Question: I'm drawing a path in Flex using Spark:Path.
I want to subtract a circle shape from this path, as in the following image:

(The path is black and wide)
Any ideas?
I tried creating a mask using a Shape object but couldn't quite manage to create a mask that has a circular hole in it.
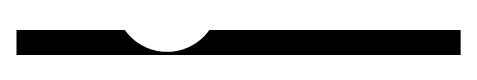
Answer: Found it.
No masks involved.
I took the 'Path' and wrapped a 'Group' around it:
'''
<s:Group blendMode="layer">
<s:Path id="connector" ... />
<s:Ellipse id="hole" blendMode="erase">
'''
I set the 'blendMode' to "layer" and added an ellipse the path with blendMode 'erase'